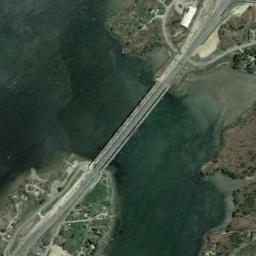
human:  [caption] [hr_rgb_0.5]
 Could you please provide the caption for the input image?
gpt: There is a bridge over the river with some plants on the both sides .

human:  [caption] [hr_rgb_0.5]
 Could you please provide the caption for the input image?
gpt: A bridge built on a dark green river and some green plants on both sides of the river .

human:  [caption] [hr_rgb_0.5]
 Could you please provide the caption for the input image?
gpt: On one side of the river, There are farmland  And on the other side, There are settlements .

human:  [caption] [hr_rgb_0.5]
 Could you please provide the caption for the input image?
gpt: Many green plants are on both ends of the bridge .

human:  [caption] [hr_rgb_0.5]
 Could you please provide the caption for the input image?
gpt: A bridge connects two lands on the shores of turquoise waters, With two ends connected by a ring interchange .